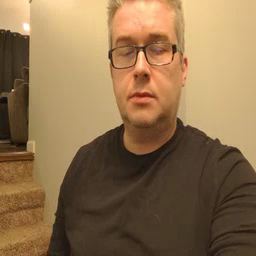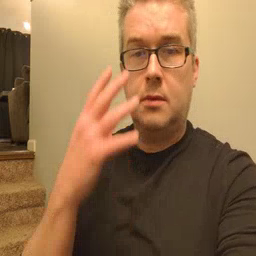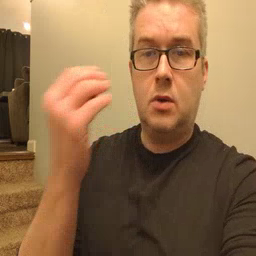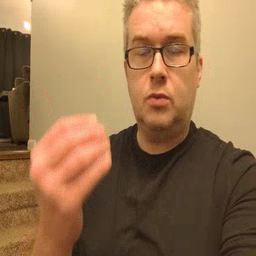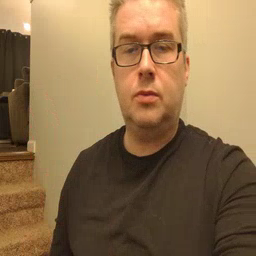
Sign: go